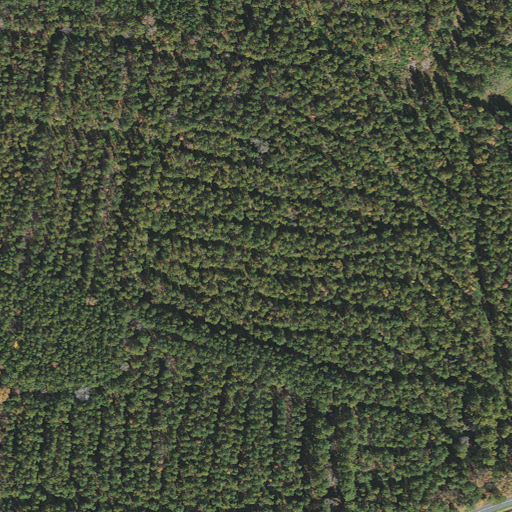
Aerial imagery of cape in Maryland named Delmarva Peninsula containing evergreen forest, woody wetlands, mixed forest, and open development